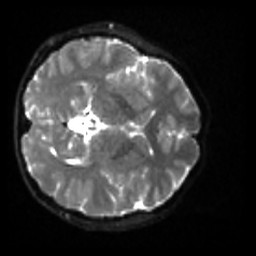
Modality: sbref
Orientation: axial
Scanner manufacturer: siemens
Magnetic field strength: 3 T
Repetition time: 4 s
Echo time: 0.0594 s